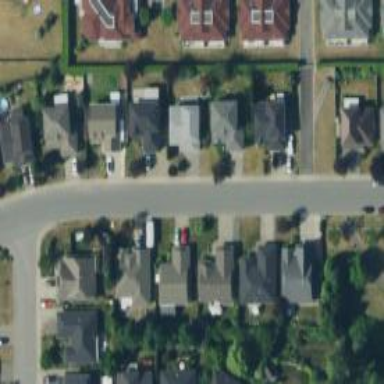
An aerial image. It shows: Residential road with asphalt surface. There is sidewalk on the left side.